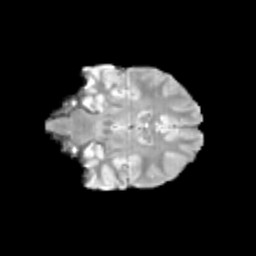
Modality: T2w
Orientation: coronal
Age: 12
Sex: female
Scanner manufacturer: siemens
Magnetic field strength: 3 T
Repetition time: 3.8 s
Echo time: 0.07 s